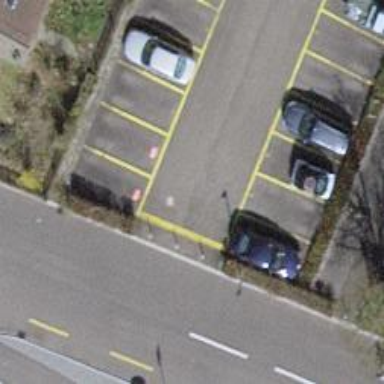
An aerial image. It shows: Car sharing facility.